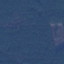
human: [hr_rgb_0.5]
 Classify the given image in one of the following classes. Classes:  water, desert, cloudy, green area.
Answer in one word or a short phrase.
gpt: green area